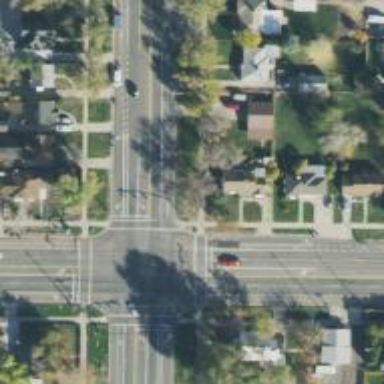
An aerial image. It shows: Crossing with line markings on the road.